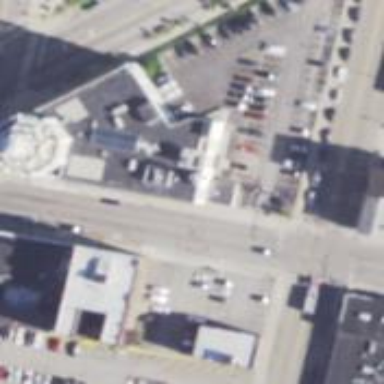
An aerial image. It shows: Commercial building.